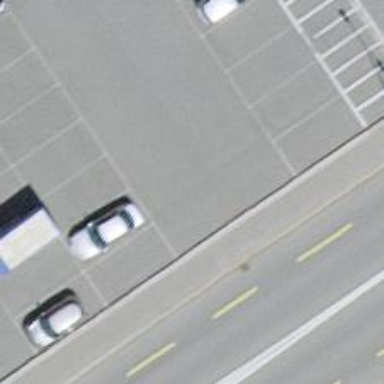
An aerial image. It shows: Paved parking aisle designated as service road.